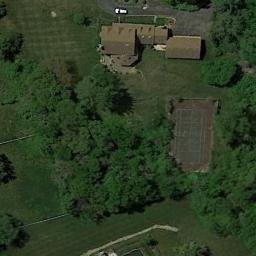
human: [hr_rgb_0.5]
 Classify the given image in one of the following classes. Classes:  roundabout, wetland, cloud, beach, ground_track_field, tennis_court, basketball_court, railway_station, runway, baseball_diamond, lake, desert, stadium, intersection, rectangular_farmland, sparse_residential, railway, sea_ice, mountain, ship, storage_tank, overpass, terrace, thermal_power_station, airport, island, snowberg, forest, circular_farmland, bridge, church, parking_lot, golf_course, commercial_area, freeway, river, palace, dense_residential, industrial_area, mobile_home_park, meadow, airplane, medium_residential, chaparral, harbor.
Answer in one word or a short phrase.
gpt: tennis_court